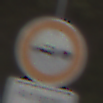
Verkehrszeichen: VerbotPersonenkraftwagenMitAnhaenger
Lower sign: PersonengruppenFrei1
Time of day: MorningAfternoon
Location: Outdoor (RoadRail)
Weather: PartlyCloudy
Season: NotSpecified
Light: Natural